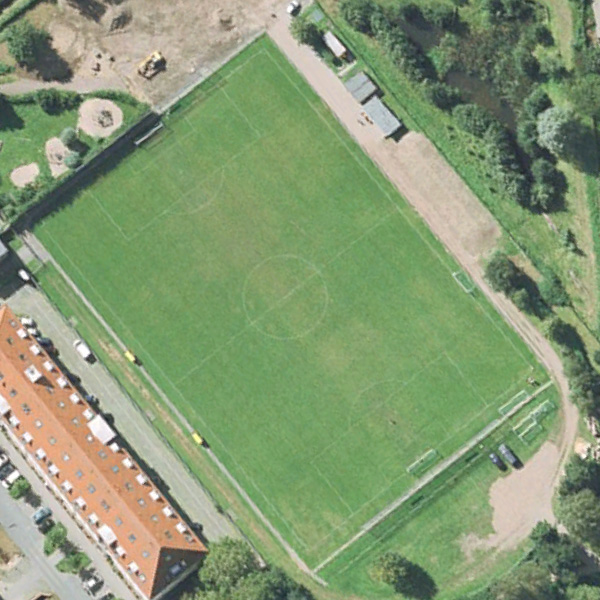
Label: Playground